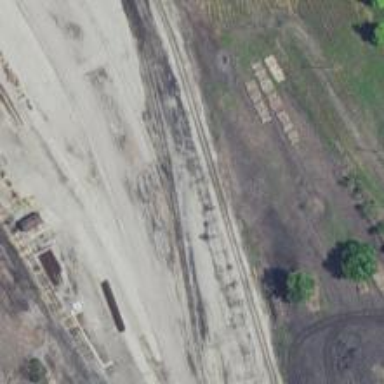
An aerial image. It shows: Railway yard.